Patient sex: F
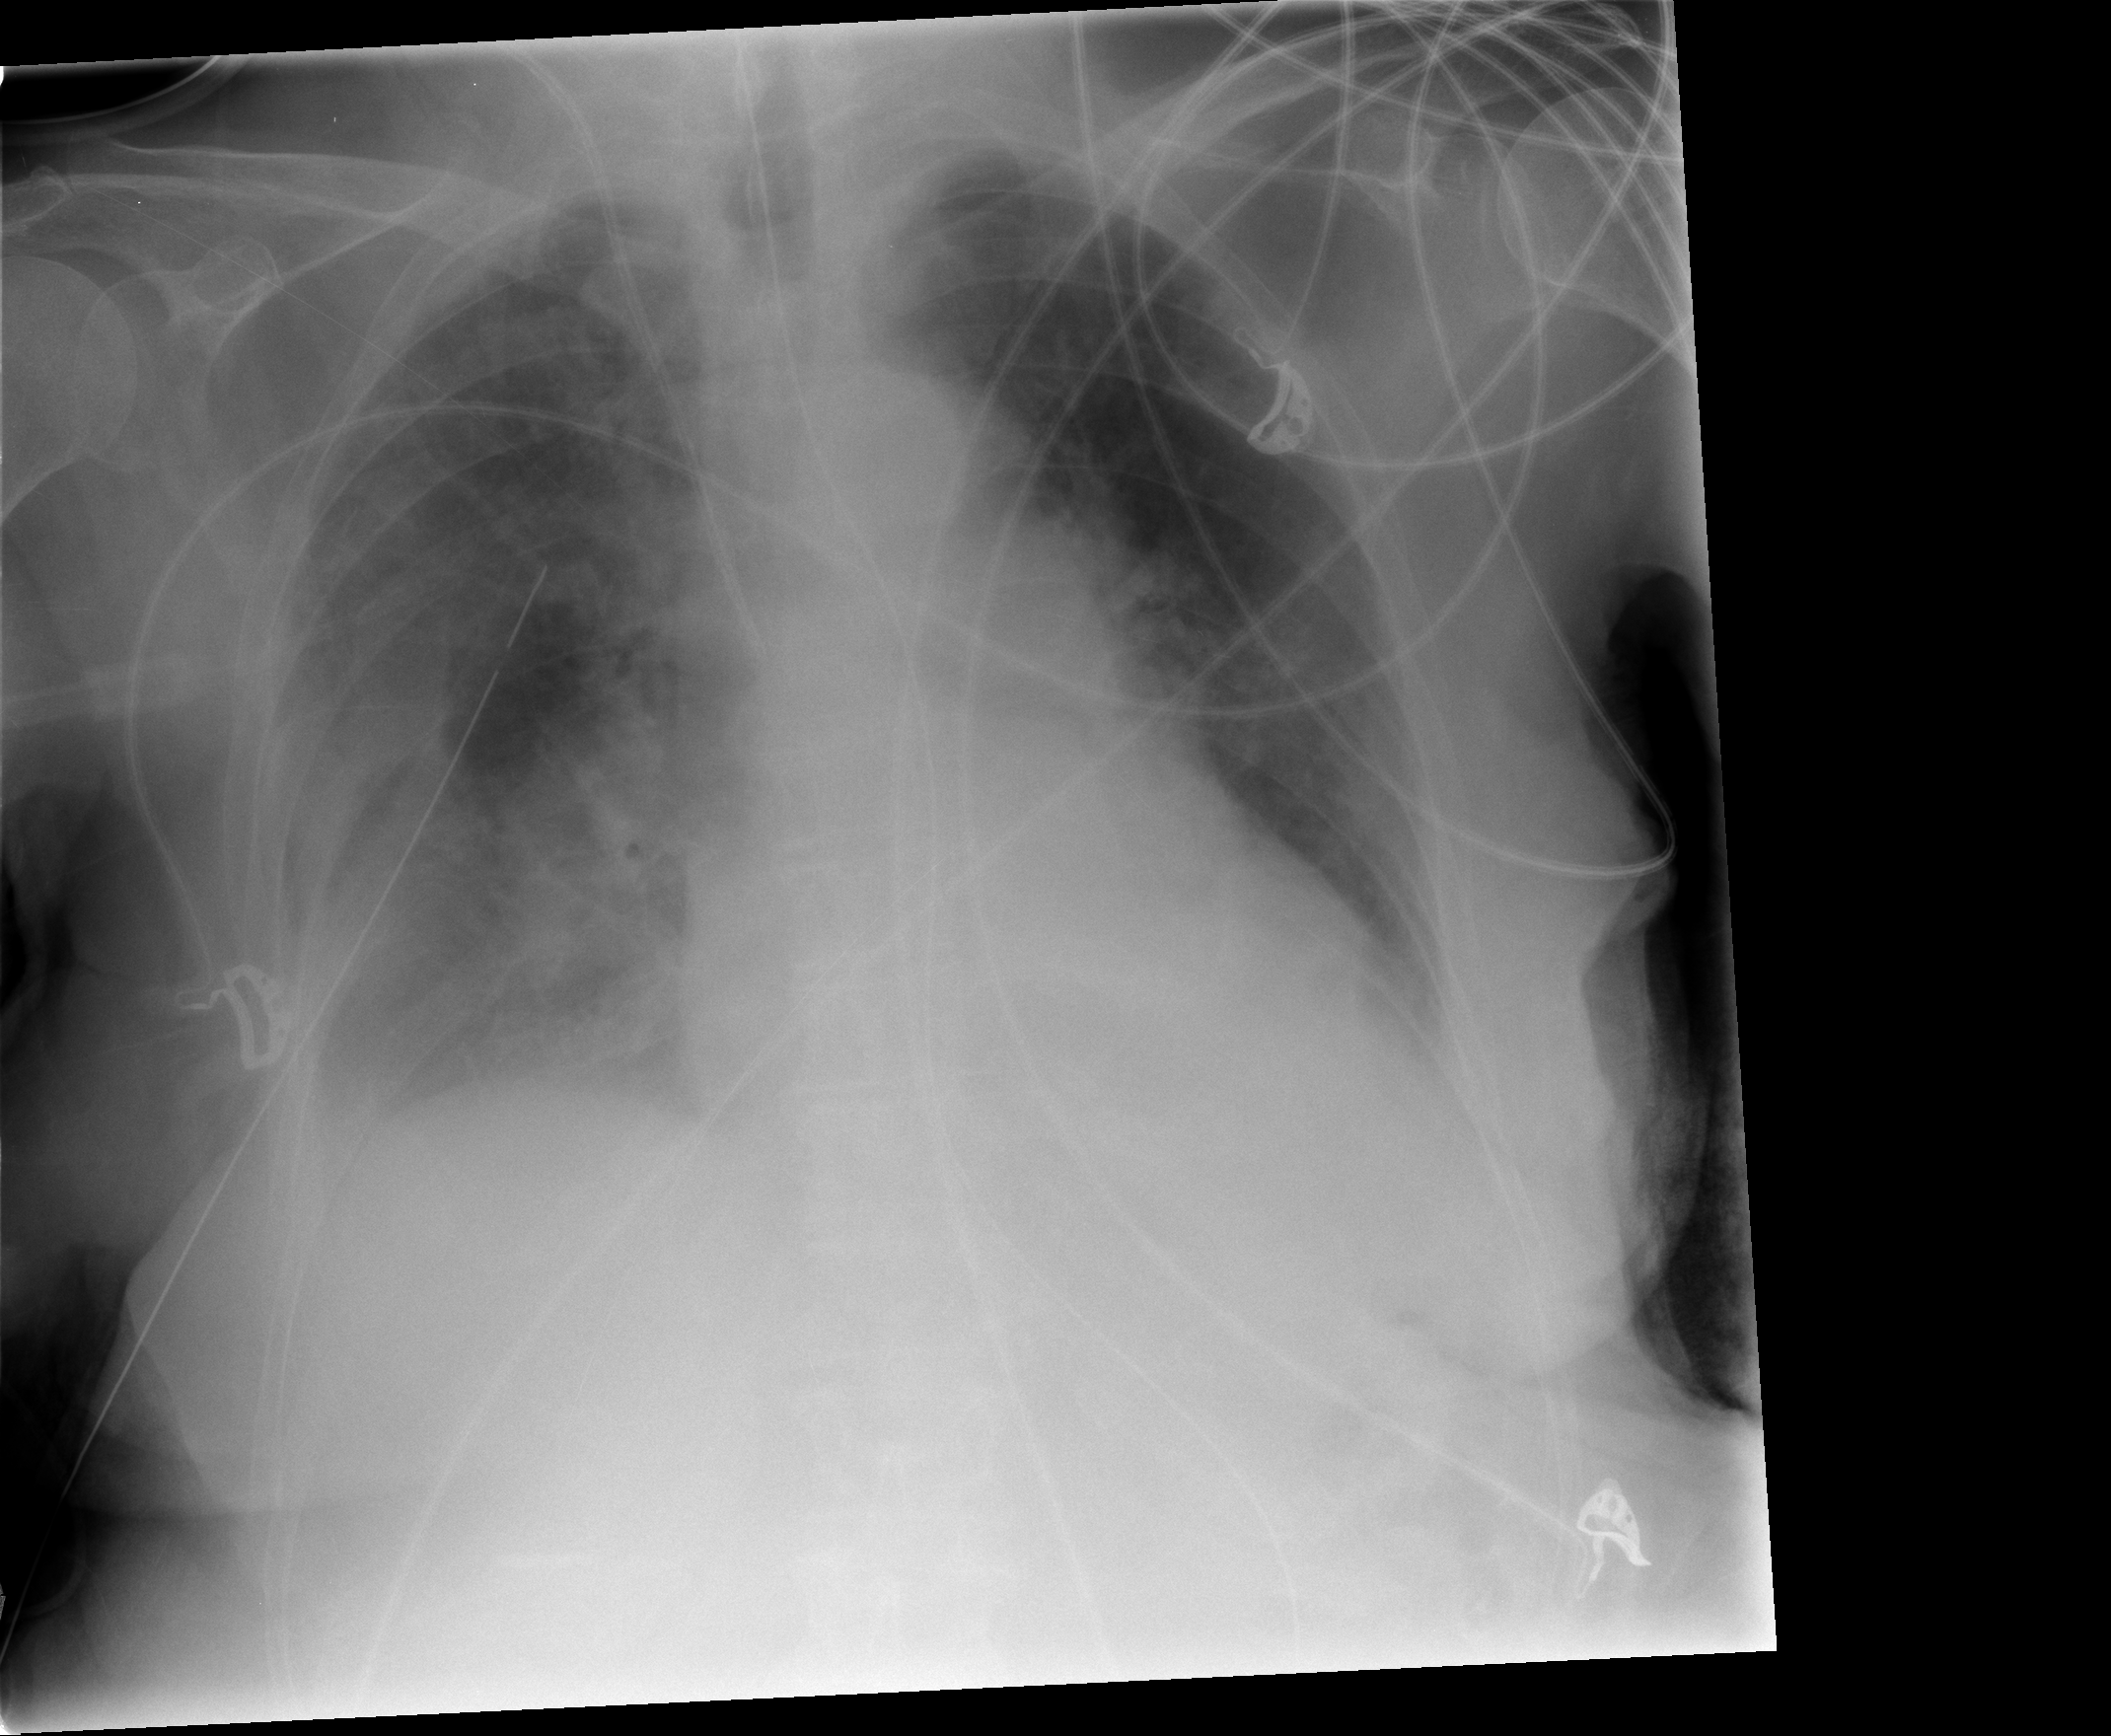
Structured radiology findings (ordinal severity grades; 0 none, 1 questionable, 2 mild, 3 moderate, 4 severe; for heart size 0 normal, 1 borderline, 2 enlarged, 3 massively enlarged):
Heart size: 0
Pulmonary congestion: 0
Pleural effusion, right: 3
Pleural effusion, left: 2
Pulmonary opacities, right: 0
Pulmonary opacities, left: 0
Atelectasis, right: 3
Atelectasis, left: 2